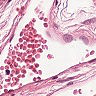
Metastatic tissue present: no